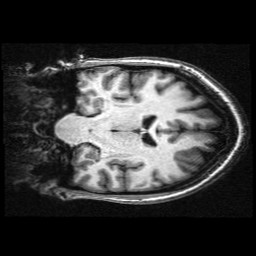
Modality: T1w
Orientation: coronal
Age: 28
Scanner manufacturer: siemens
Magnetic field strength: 3 T
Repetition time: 2.3 s
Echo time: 0.00336 s